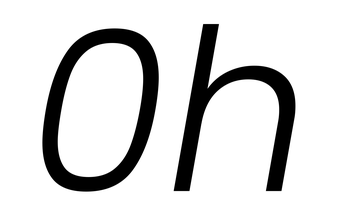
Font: Poppins-LightItalic